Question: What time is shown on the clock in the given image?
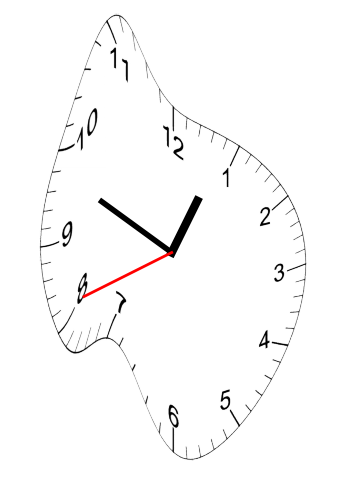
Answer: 12:48:41